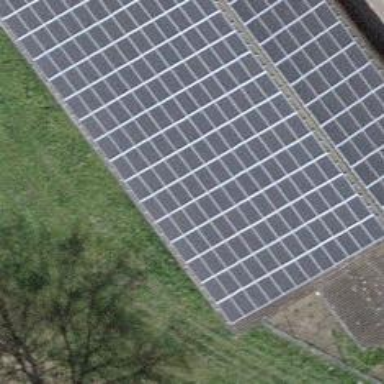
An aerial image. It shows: Solar power generator with photovoltaic panels.